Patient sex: M
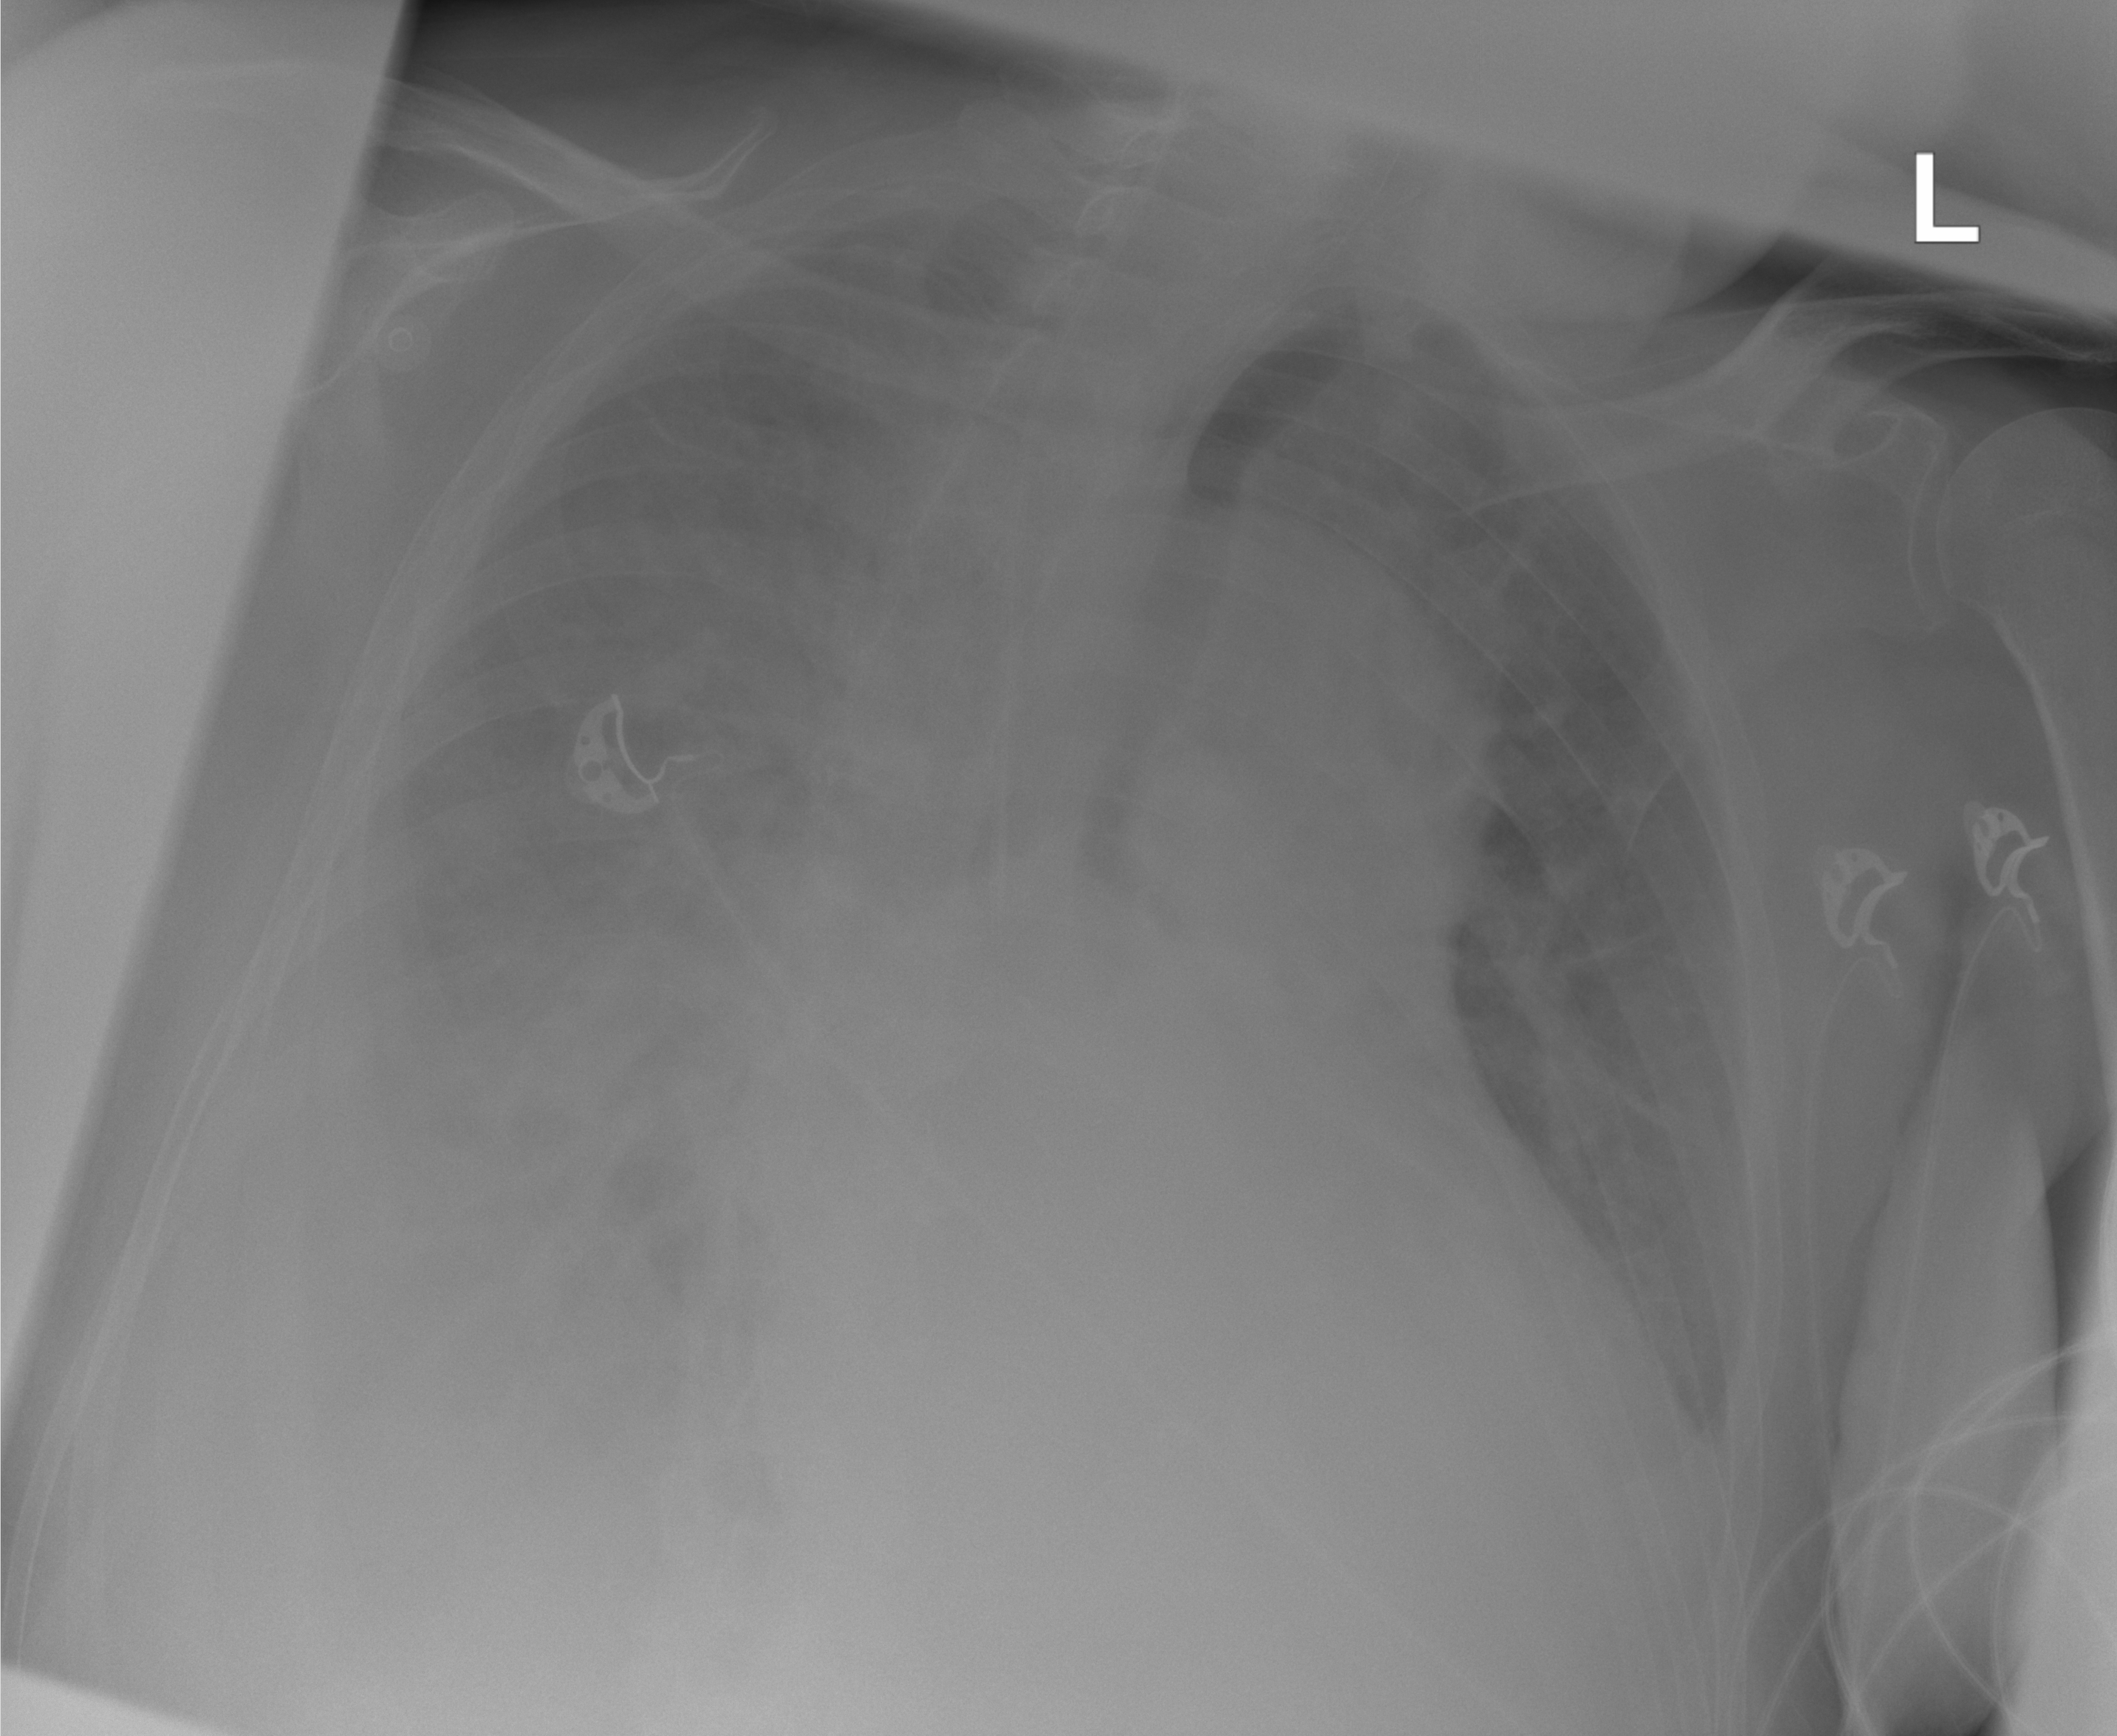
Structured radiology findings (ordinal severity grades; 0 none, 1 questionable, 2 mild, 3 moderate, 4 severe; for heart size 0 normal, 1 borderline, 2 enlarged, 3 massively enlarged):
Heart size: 2
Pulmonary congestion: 2
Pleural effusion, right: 3
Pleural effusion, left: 2
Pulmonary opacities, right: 2
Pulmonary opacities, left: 0
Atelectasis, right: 2
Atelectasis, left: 2